Question: I need some help from you guys. I'm trying to add an action bar to the new appcompact (AppCompat v21) theme because I don't see any bar when I run the app. By the way, the app is only the basic "Hello World" app.
The only things I changed are 'android:theme="@style/Theme.AppCompat"' in Android Manifest and add the module dependency and jars from the new appcompat v7.
Maybe it's something wrong with my SDK, but I already installed/unistalled Android Support library.
I've included an image below of the app.

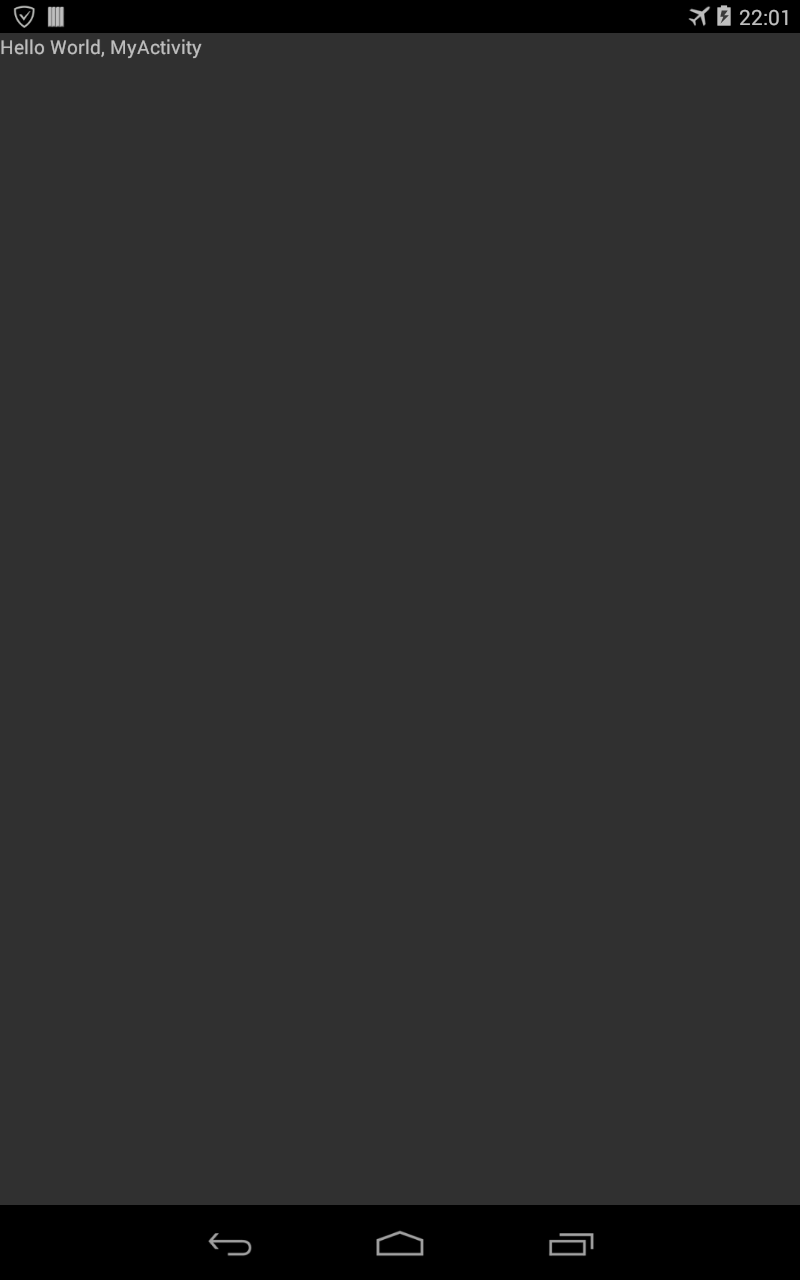
Answer: It needs to extend also.